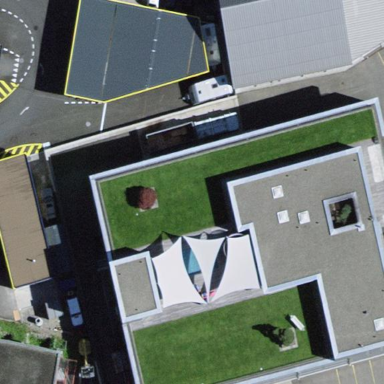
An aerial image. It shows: Office building.